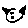
Label: cat